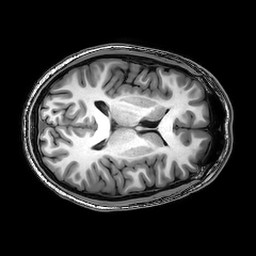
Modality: T1w
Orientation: axial
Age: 24
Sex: male
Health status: healthy
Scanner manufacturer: philips
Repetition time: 0.008159 s
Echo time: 0.00374 s